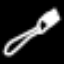
Label: fork